Question: I'm trying to test a using the PayPal API.
First and foremost, the error I'm getting:
'The link you have used to enter the PayPal system is invalid. Please review the link and try again.'
from sandbox for the generated button. The change I made was the IPN callback for debugging purposes.
'''
<form action="https://www.sandbox.paypal.com/cgi-bin/webscr" method="post" target="_top">
<input type="hidden" name="cmd" value="_s-xclick">
<input type="hidden" name="hosted_button_id" value="SUGR2DWLNM38U">
<input type="image" src="https://www.sandbox.paypal.com/en_US/GB/i/btn/btn_subscribeCC_LG.gif" border="0" name="submit">
<img src="https://www.sandbox.paypal.com/en_GB/i/scr/pixel.gif" width="1" height="1">
</form>
'''
Yes, :

After reading through the horrible docs and webpages that seem to go to the wrong place, I'm hitting a stump and can't figure out what I'm doing wrong. I have:
- - - - - 'tail -f'
According to the docs, this is all I need, but clicking the button gives me the error above.
What am I missing??
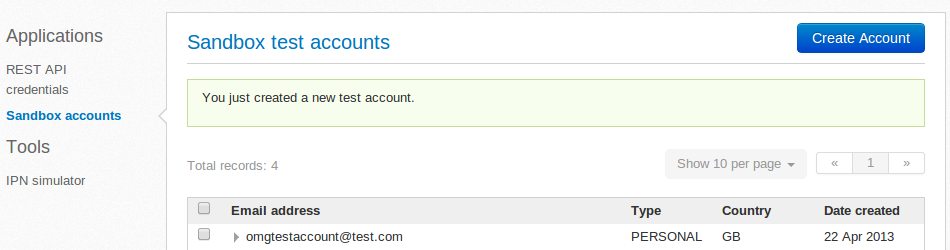
Answer: Can you try creating a non hosted clear text button so that I can see what your button is passing over to determine what's causing the error. When creating the button, on step 2 of the button creation process uncheck the option to save button at PayPal. Then once your code is generated, on that same page click the link to remove code protection. This should give you the HTML code for your button. This is what I would need to see, so that I can test your button and determine whats causing the issue.
One thing to check is to make sure that the seller account that you are using is verified, and the email address that you are using as well with the test account is linked and verified on the test sandbox seller account.